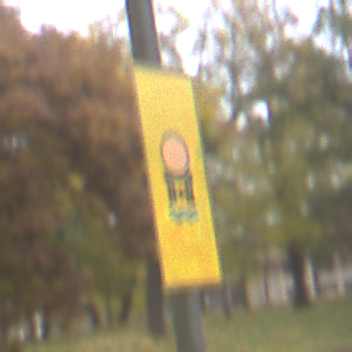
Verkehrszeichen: FahrzeugeMitWassergefaehrdenderLadungOhnePfeilsymbol
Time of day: MorningAfternoon
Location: Outdoor (Nature)
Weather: Overcast
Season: Autumn
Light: Natural